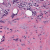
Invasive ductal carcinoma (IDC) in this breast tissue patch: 1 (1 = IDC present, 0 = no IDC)